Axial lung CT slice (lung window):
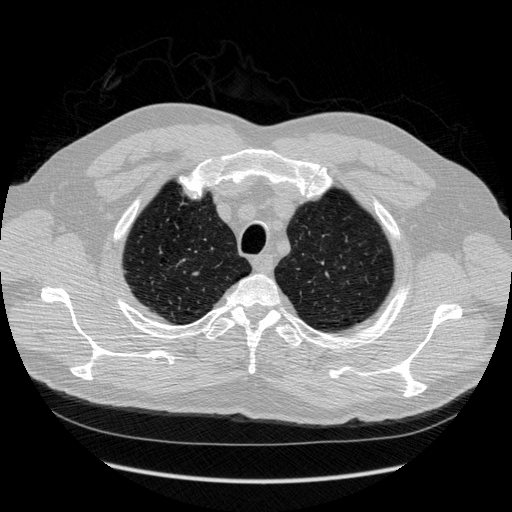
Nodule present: no